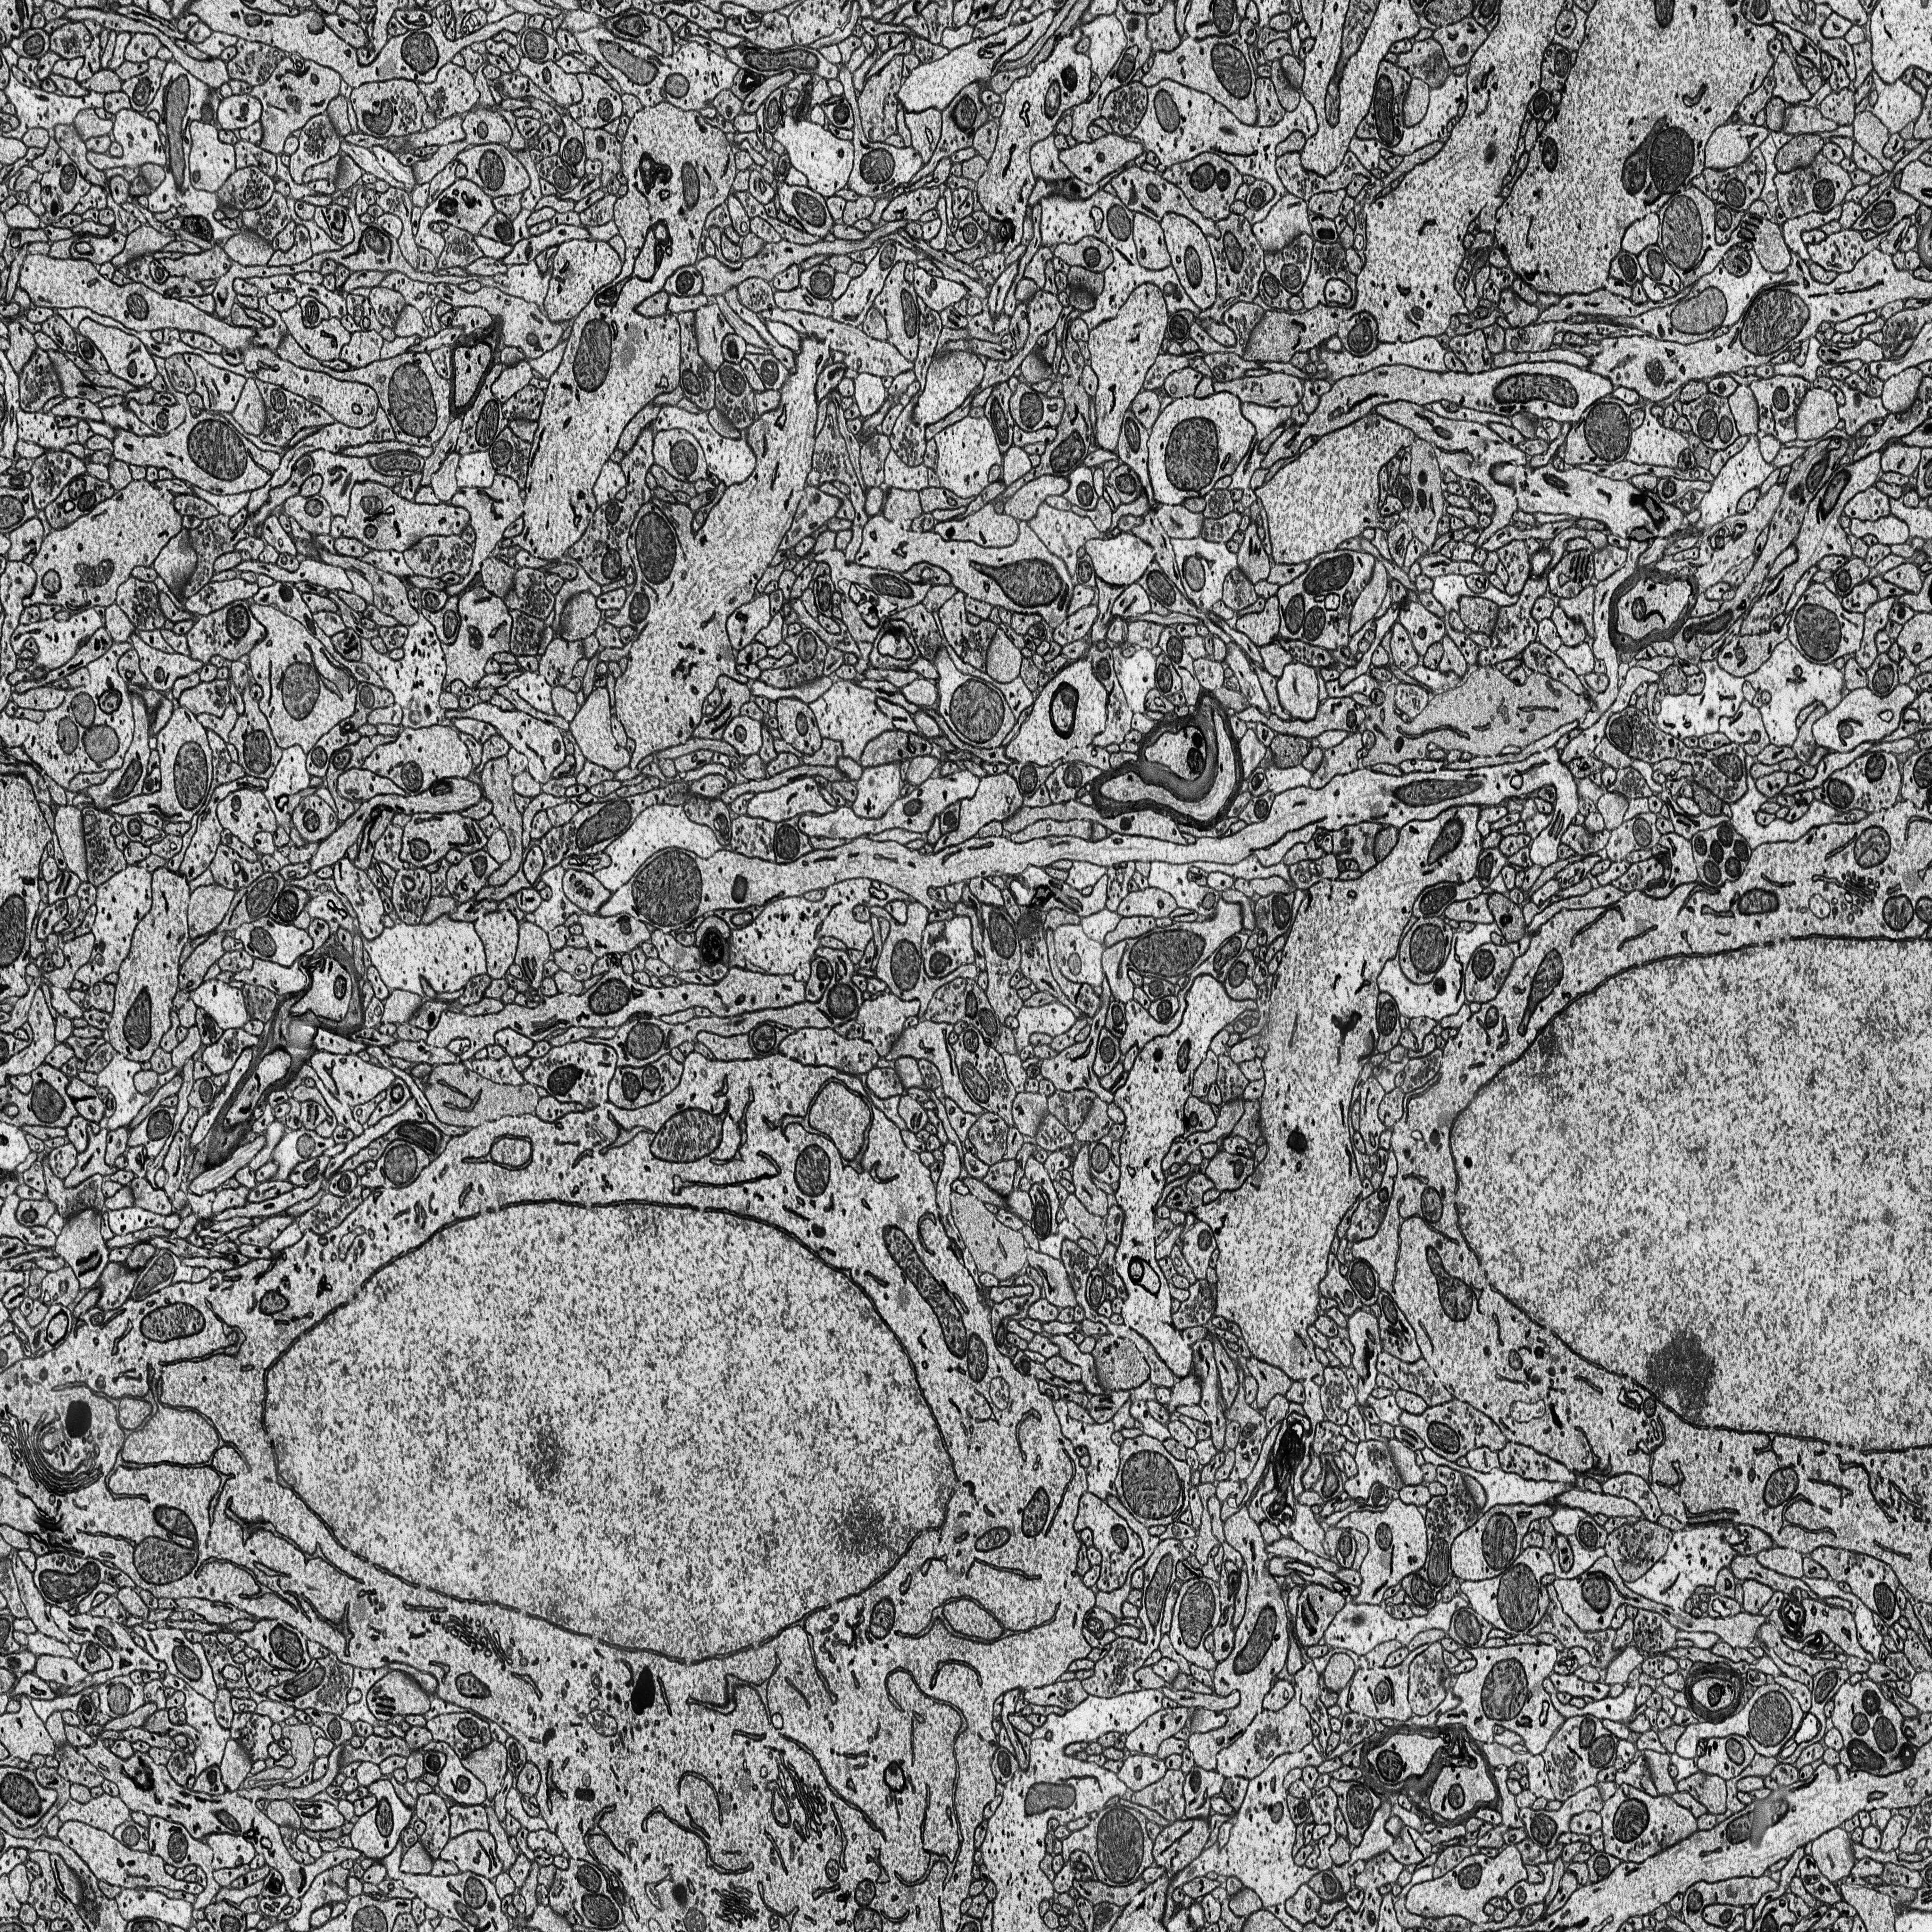
Electron microscopy slice of rat cortex tissue
Slice depth (z): 253
Mitochondria instances in slice: 394